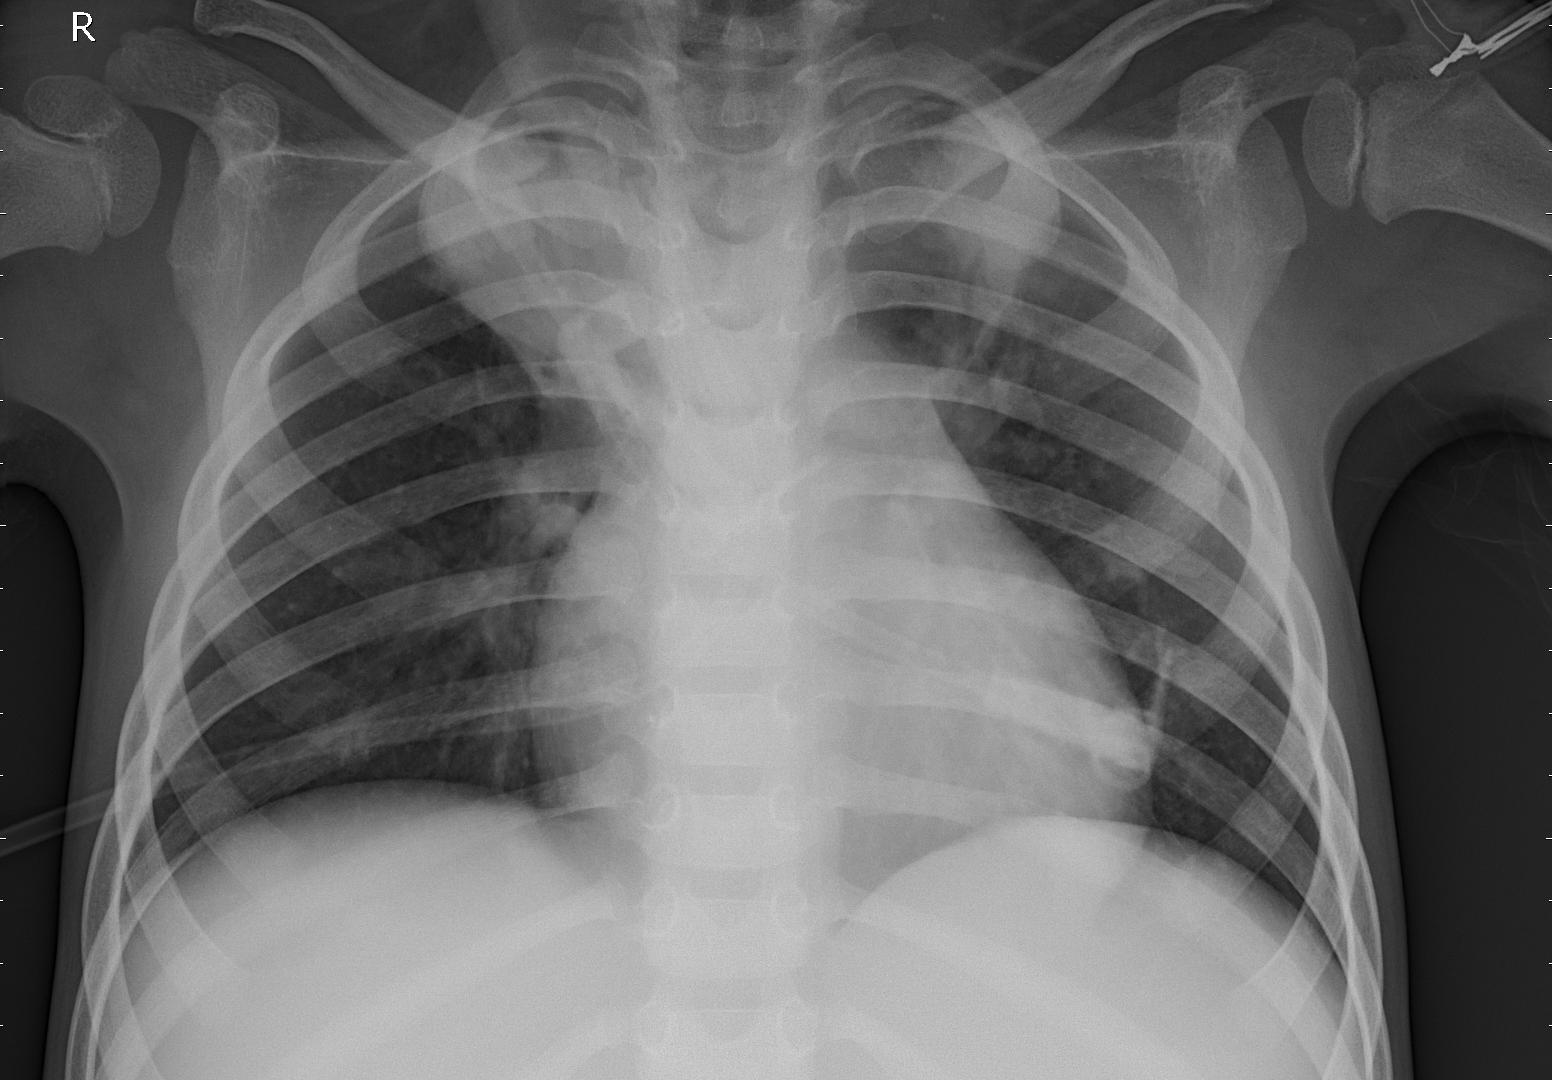
Diagnosis: PNEUMONIA